Question: Hello my question is simple for some of yours ^^
I've a table product, reference, and intervention. When there is an intervention the table reference make the link between products that we need for the interventions and the intervention.
I would like to know how to do to search products that have made part of all interventions.
This are my tables :
'''
--TABLE products
create table products (
reference char(5) not null check ( reference like 'DT___'),
designation char(50) not null,
price numeric (9,2) not null,
primary key(reference) );
-- TABLE interventions
create table interventions (
nointerv integer not null ,
dateinterv date not null,
nameresponsable char(30) not null,
nameinterv char(30) not null,
time float not null check ( temps !=0 AND temps between 0 and 8),
nocustomers integer not null ,
nofact integer not null ,
primary key( nointerv),
foreign key( noclient) references customers,
foreign key (nofacture) references facts
);
-- TABLE replacements
create table replacements (
reference char(5) not null check ( reference like 'DT%'),
nointerv integer not null,
qtereplaced smallint,
primary key ( reference, nointerv ),
foreign key (reference) references products,
foreign key(nointerv) references interventions(nointerv)
);
'''
--EDIT :
This is a select from my replacement table

We can see in this picture that the product DT802 is used in every interventions
Thanks ;)
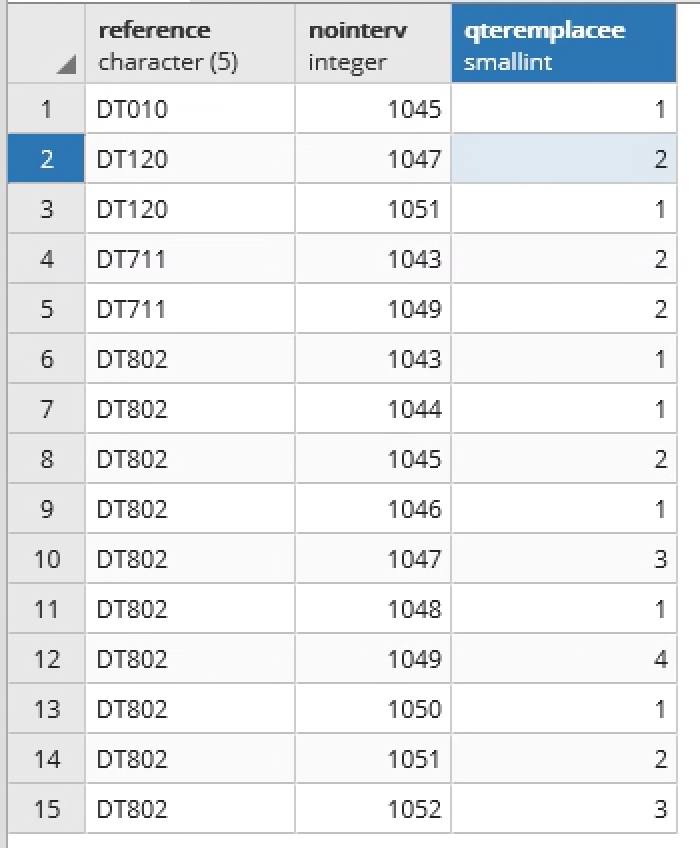
Answer: This will show 1 line intervention - products. Is this you are expecting for?
'''
select interventions.nointerv, products.reference
from interventions
inner join replacements on interventions.nointerv = replacements.nointerv
inner join products on replacements.reference = products.reference;
'''
This one?
'''
select products.reference, products.designation
from interventions
inner join replacements on interventions.nointerv = replacements.nointerv
inner join products on replacements.reference = products.reference
group by products.reference, products.designation
having count(*) = (select count(*) from interventions);
'''